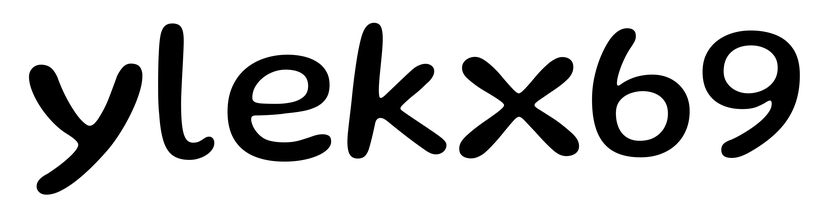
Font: Gluten_Regular